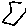
Label: zigzag